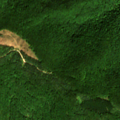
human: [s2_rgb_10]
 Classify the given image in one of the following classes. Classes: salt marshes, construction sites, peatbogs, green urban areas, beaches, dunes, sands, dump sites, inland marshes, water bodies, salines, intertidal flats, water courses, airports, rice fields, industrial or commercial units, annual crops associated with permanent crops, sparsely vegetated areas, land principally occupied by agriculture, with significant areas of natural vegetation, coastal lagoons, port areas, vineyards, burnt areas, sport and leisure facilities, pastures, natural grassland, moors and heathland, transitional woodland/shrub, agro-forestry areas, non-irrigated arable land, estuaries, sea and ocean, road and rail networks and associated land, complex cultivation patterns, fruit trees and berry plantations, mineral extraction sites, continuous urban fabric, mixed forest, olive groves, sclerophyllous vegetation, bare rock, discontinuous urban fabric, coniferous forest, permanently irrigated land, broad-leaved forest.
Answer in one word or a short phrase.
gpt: broad-leaved forest, mixed forest